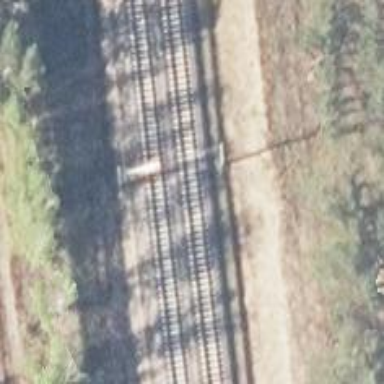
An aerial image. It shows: Railway milestone with catenary mast.